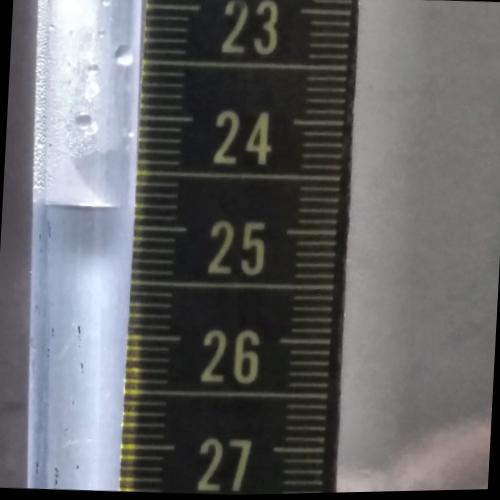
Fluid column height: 24.8 cm